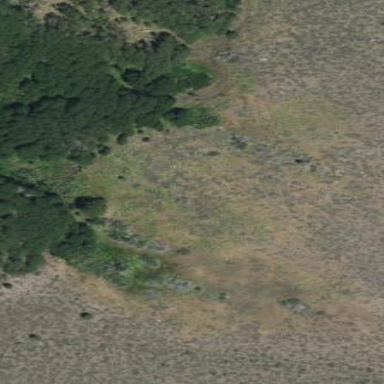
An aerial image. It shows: Wet meadow with wooded vegetation.